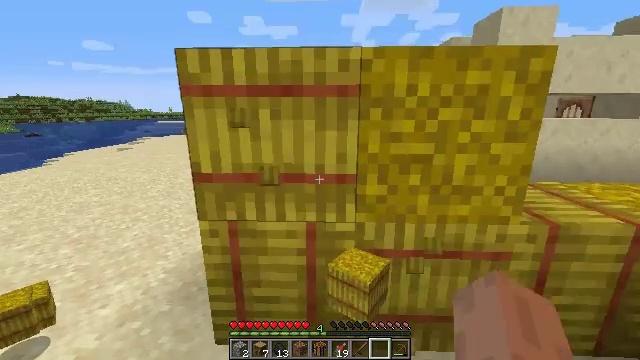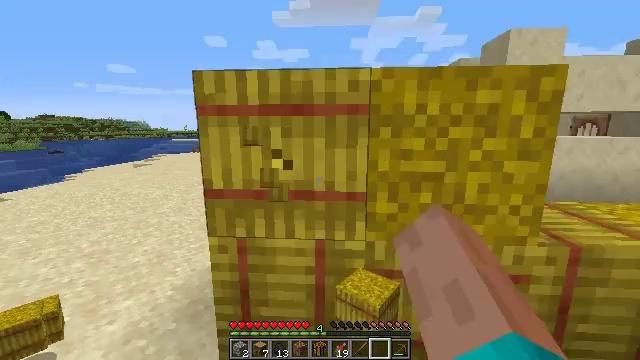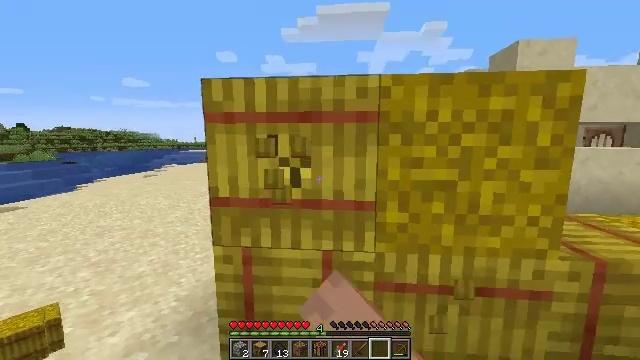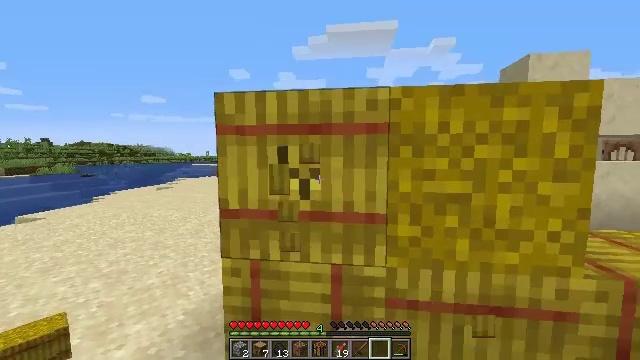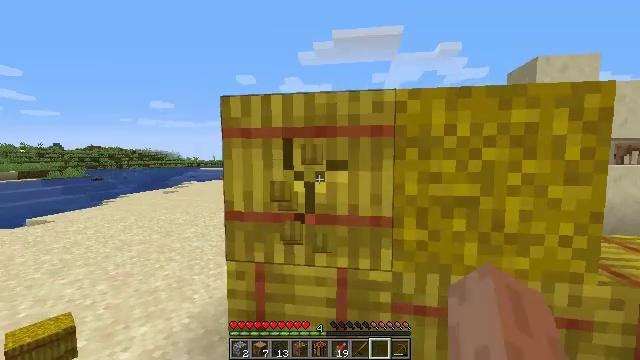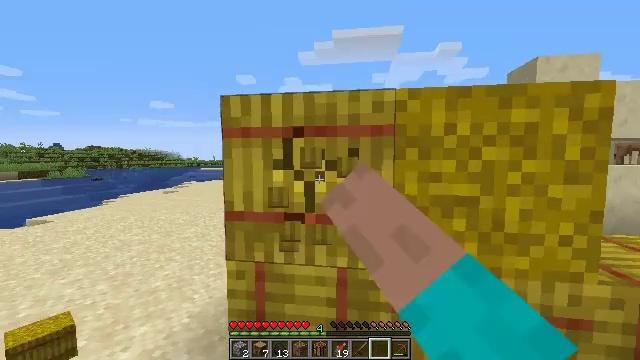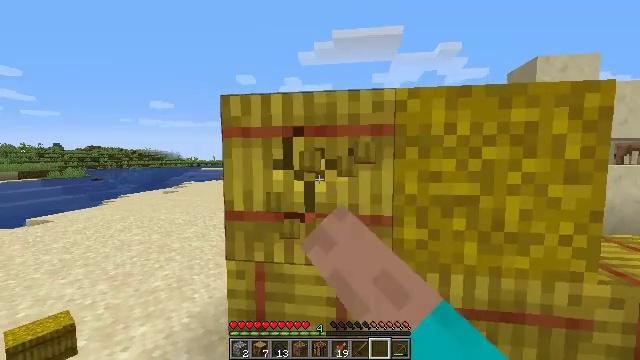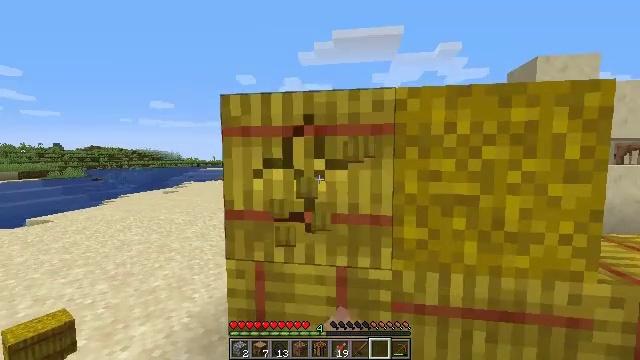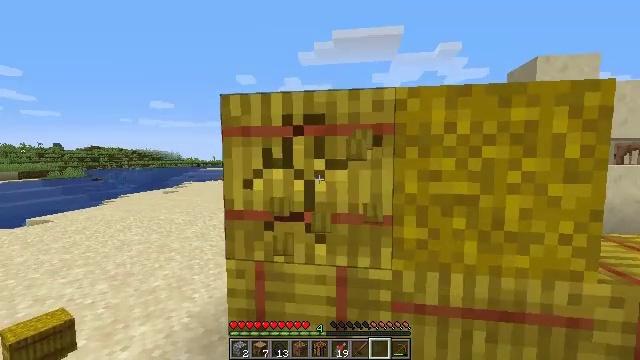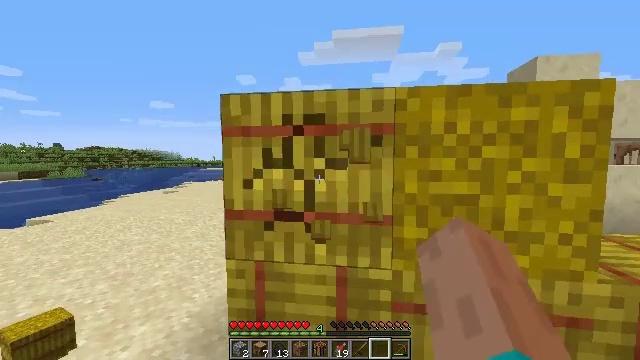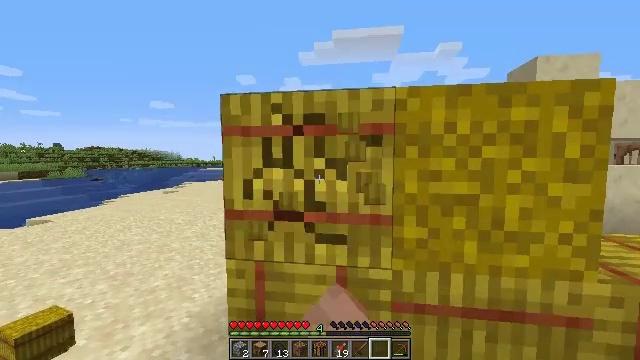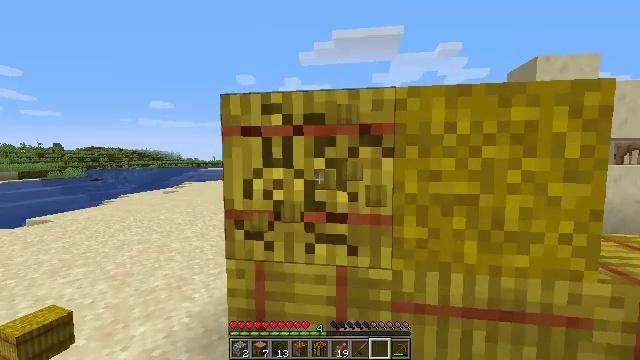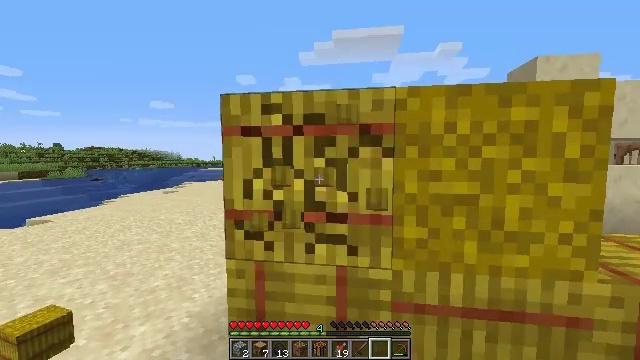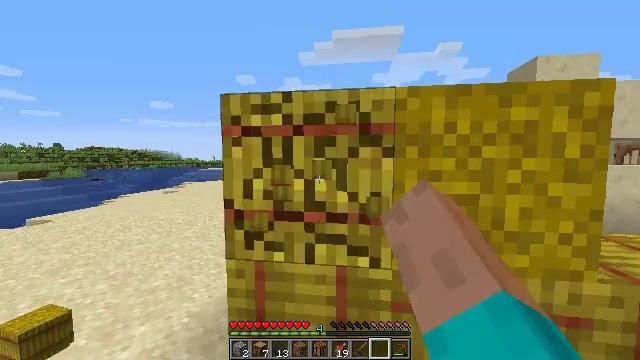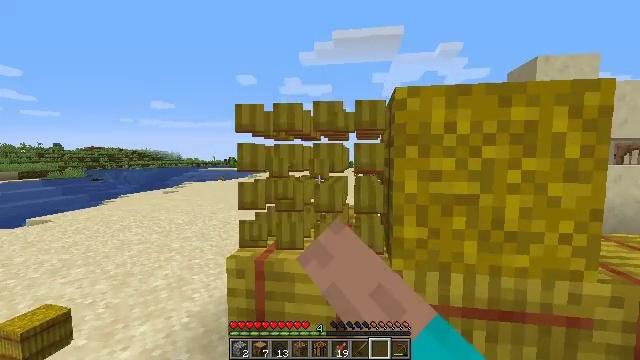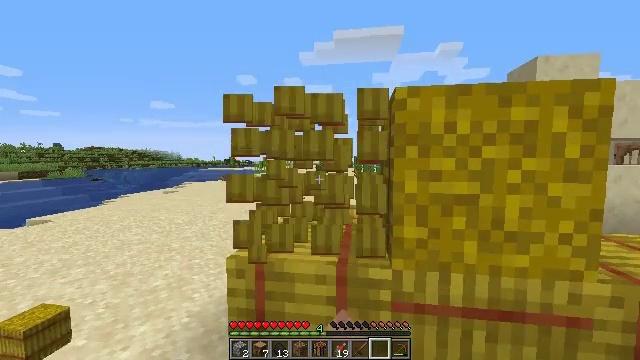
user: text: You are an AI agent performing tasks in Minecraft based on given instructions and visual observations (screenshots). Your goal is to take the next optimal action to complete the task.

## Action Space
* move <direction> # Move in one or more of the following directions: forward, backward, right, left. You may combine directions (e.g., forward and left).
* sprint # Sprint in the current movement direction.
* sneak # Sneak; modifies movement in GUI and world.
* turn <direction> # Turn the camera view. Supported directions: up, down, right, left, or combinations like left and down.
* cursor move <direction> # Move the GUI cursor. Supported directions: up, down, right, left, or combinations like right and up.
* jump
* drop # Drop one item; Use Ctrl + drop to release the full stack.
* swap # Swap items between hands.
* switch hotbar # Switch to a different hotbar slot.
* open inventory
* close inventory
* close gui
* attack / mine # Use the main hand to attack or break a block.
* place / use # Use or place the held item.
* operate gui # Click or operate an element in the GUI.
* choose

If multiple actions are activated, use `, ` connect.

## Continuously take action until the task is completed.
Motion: motion action
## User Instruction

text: Break the hay block to collect it.
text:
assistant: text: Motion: turn left and up, attack / mine
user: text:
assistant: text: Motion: turn left and up, attack / mine
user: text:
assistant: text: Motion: turn left and up, attack / mine
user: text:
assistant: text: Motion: turn left, attack / mine
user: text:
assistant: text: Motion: attack / mine
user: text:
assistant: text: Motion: attack / mine
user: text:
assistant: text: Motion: attack / mine
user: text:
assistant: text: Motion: attack / mine
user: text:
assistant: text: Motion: attack / mine
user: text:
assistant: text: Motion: attack / mine
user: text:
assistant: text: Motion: attack / mine
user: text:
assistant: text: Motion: attack / mine
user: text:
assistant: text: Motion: attack / mine
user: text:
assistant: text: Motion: attack / mine
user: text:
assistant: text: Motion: attack / mine
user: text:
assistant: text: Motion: attack / mine
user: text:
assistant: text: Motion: attack / mine
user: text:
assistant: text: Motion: attack / mine
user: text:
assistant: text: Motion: attack / mine
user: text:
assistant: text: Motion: turn down, attack / mine
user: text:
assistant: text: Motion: turn down, attack / mine
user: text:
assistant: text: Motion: turn down, attack / mine
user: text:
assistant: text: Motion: turn down, attack / mine
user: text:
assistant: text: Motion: turn down, attack / mine
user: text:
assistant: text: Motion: attack / mine
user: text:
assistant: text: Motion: attack / mine
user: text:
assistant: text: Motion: attack / mine
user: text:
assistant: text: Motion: attack / mine
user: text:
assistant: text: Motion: attack / mine
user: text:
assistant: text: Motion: attack / mine